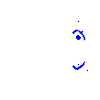
Particle: proton